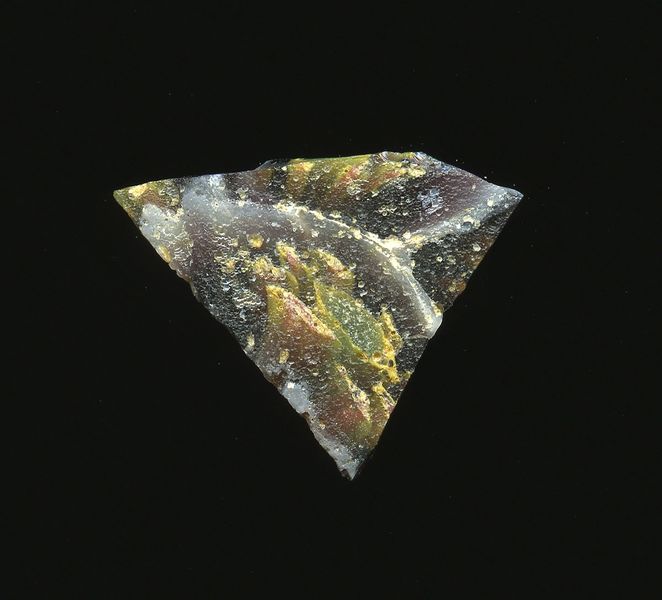
Titel: Fragment eines Gefäßes
Standort: Hamburg
Institution: Museum für Kunst und Gewerbe Hamburg
Schlagwörter: glas, antike, technik, kaiserzeit, aufbewahrung, blumenornamente, schankgeschirr, gefäß, behälter, frühe kaiserzeit, prinzipat, römische, millefiori, mittlere, späte